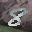
Label: 8